Interaction volume radius: 5 \u00c5
Interaction volume height: 10 \u00c5
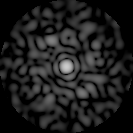
Disorder parameter: 0.8031